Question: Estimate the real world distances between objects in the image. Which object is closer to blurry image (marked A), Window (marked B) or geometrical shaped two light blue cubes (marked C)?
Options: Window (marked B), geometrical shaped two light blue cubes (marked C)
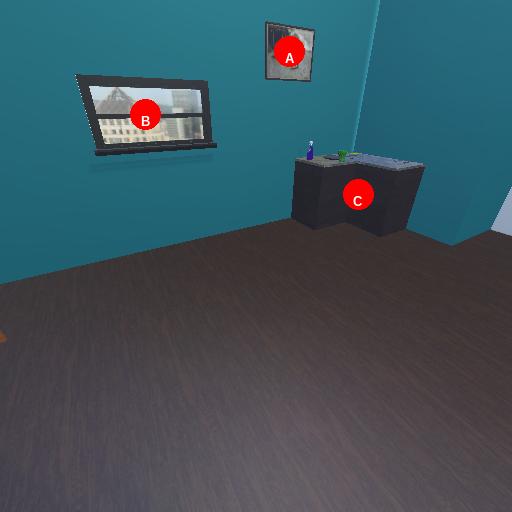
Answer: Window (marked B)